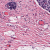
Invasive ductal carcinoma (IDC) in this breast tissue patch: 0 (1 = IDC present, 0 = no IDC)